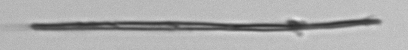
Label: fiber